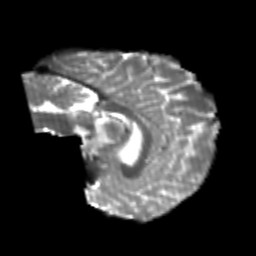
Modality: T2w
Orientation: sagittal
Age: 24
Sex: female
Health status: healthy
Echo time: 0.074 s